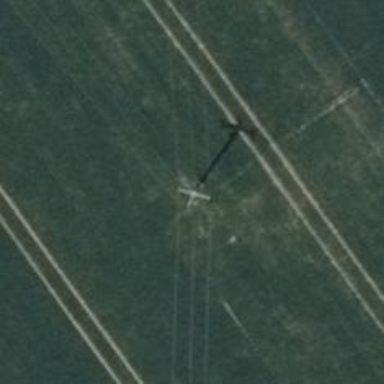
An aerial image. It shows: Minor power line.